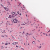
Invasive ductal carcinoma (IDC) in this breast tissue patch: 1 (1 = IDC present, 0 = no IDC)